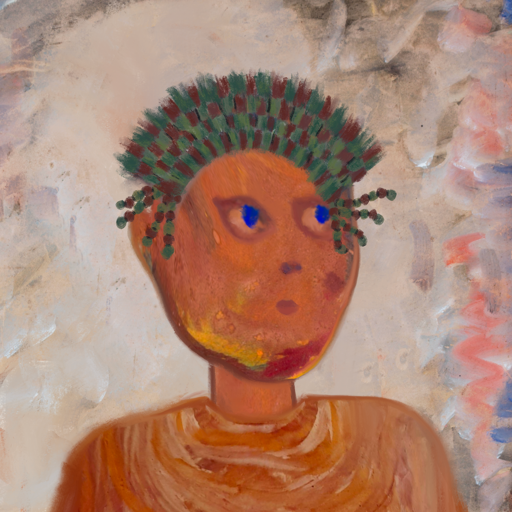
Background: Roy_Bahadur, Head And Neck Side: Mother_And_Son_Son, Face Side: Mother_And_Son_Mother, Bust: Pious_Lady, Hair Side: Blank, Head Accessory: After_Raid_Crown, Second Necklace: Blank, Necklace: Blank, Baby: Blank